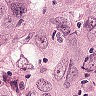
Metastatic tissue present: yes